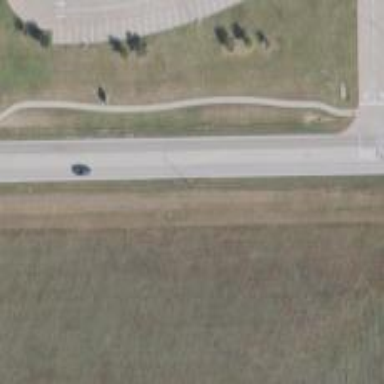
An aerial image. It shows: Secondary road.